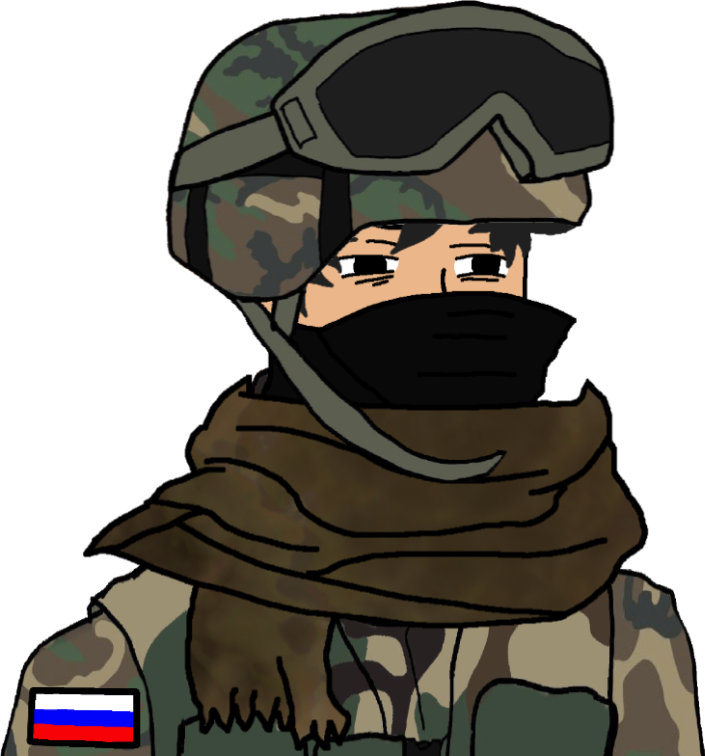
Label: 5_Twinkjak